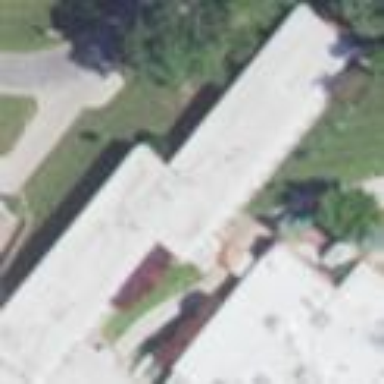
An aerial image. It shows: Dormitory building.